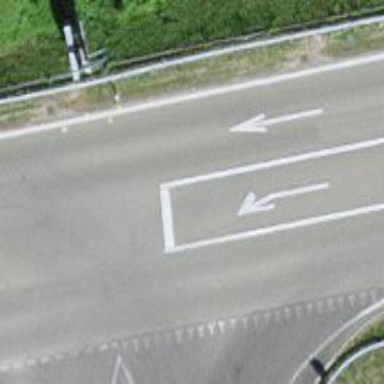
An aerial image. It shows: Primary highway.